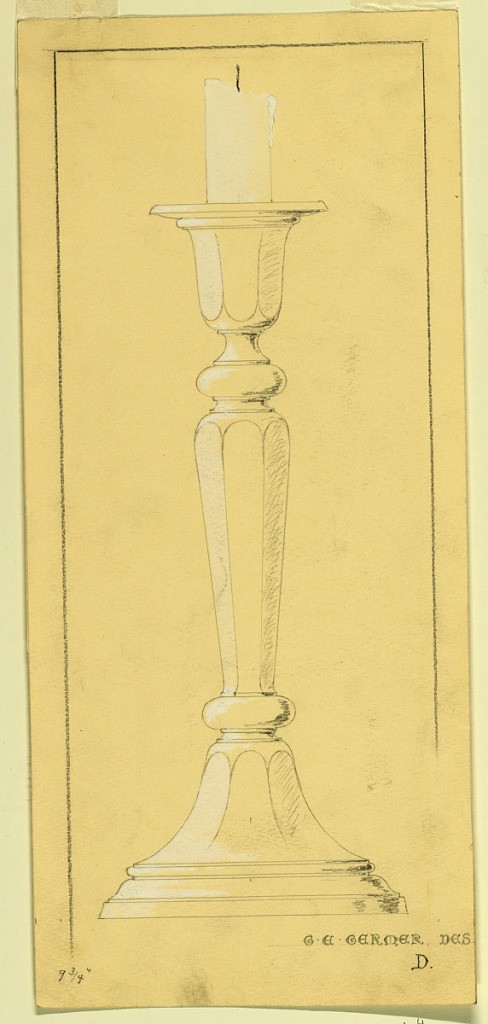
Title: Design for a Candlestick
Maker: George E Germer, 1868 – 1936
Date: ca. 1933
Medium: Graphite, black crayon, brush and white gouache on cream paper
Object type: Drawing
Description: Stumps of candles are shown. The design  framed by lines at left, above and partially at right. Height indicated is 9 3/4".